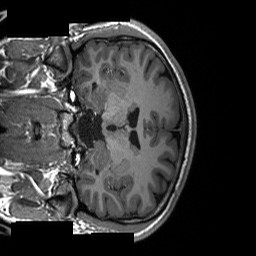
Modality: T1w
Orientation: coronal
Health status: ill
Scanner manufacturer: siemens
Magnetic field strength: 3 T
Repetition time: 2.3 s
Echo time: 0.00226 s